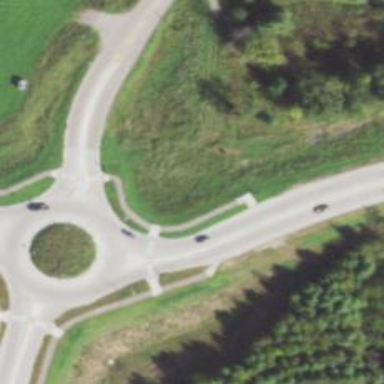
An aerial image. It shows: Crossing on the cycleway.